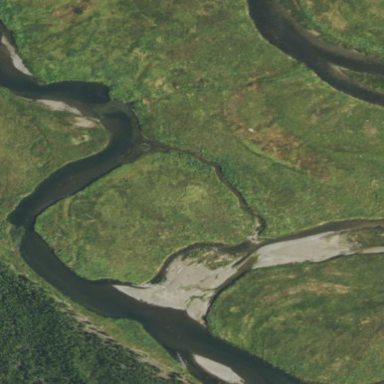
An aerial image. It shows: River flowing through the landscape.